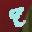
Label: 9